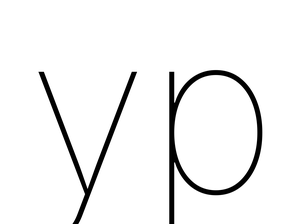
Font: Inter_Thin